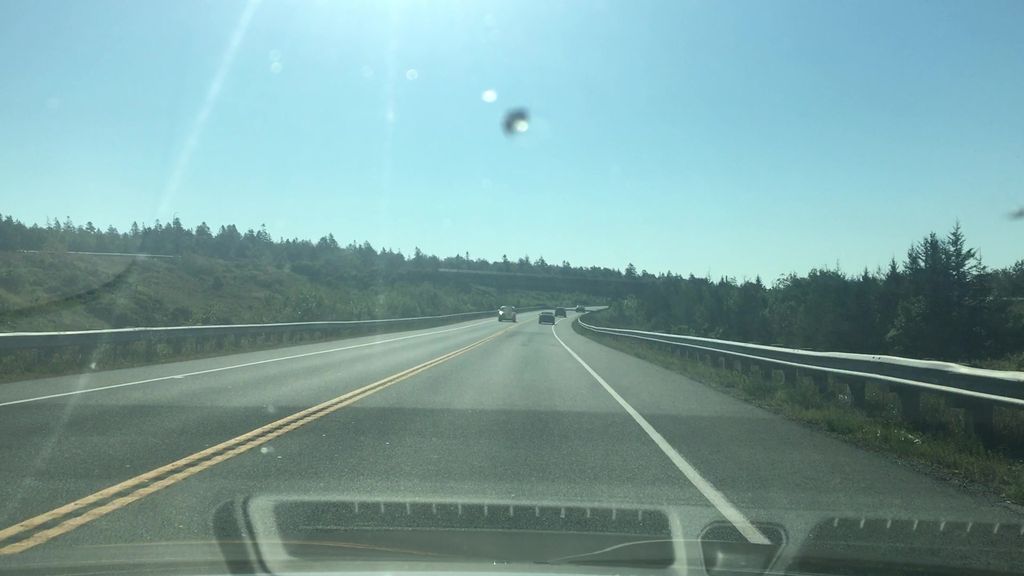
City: halifax